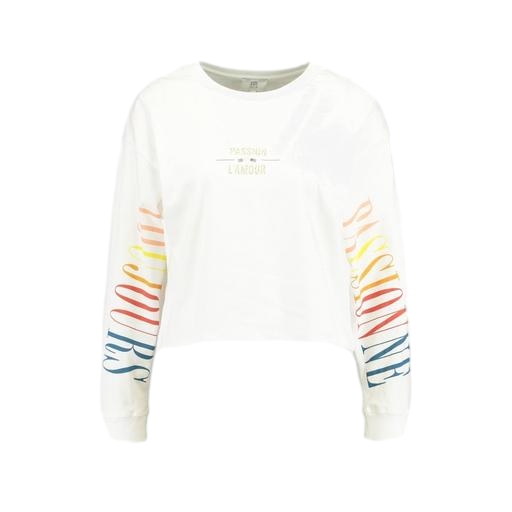
ls tee, long-sleeve tee, white graphic long-sleeve tee, white background